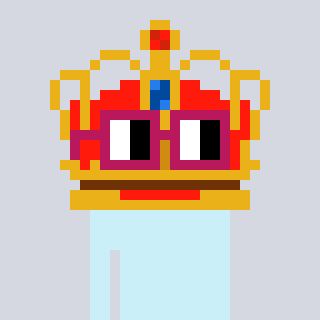
a pixel art character with square dark red glasses, a crown-shaped head and a green-colored body on a cool background